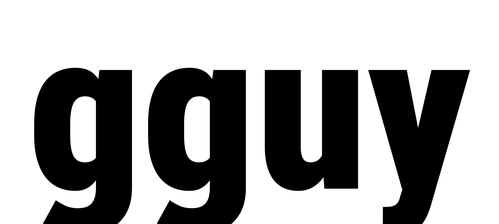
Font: Roboto_Condensed_Black